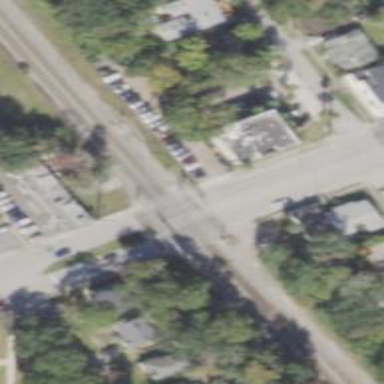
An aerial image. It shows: Railway level crossing.